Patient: sex M, age 66
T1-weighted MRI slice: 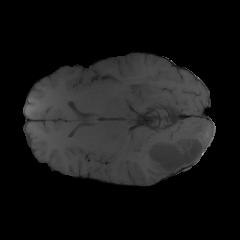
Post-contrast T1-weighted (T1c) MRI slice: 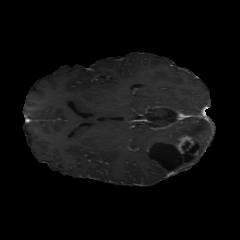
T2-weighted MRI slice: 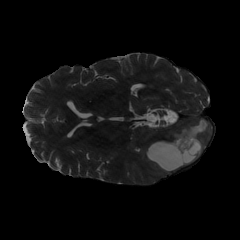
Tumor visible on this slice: yes
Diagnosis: Glioblastoma, IDH-wildtype
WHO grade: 4